Question: I have a problem with the text shadow of the UIActionSheet buttons. At iOS 4.0.2 long string were truncated automatically. No at iOS 4.2 these texts are presented with a smaller font. But now the offset of the shadow is corrupted and to big.
Is there a possibility to change/remove the text shadow of the UIActionSheet.

EDIT: I'm building the UIActionSheet not with 'initWithTitle:', but with the normal 'init' and sets all needed properties afterwards because the number of possible buttons is dynamic and the texts cannot be change. I've tested it with 'initWithTitle:' and got the same results.
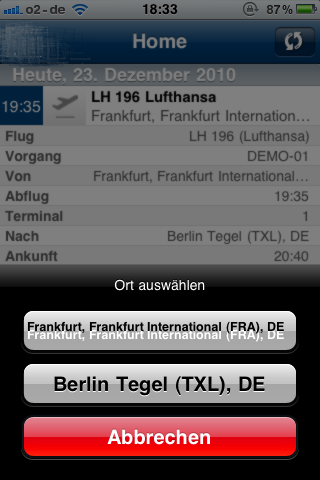
Answer: You can <URL> to truncate your string before displaying it in a UIActionSheet.